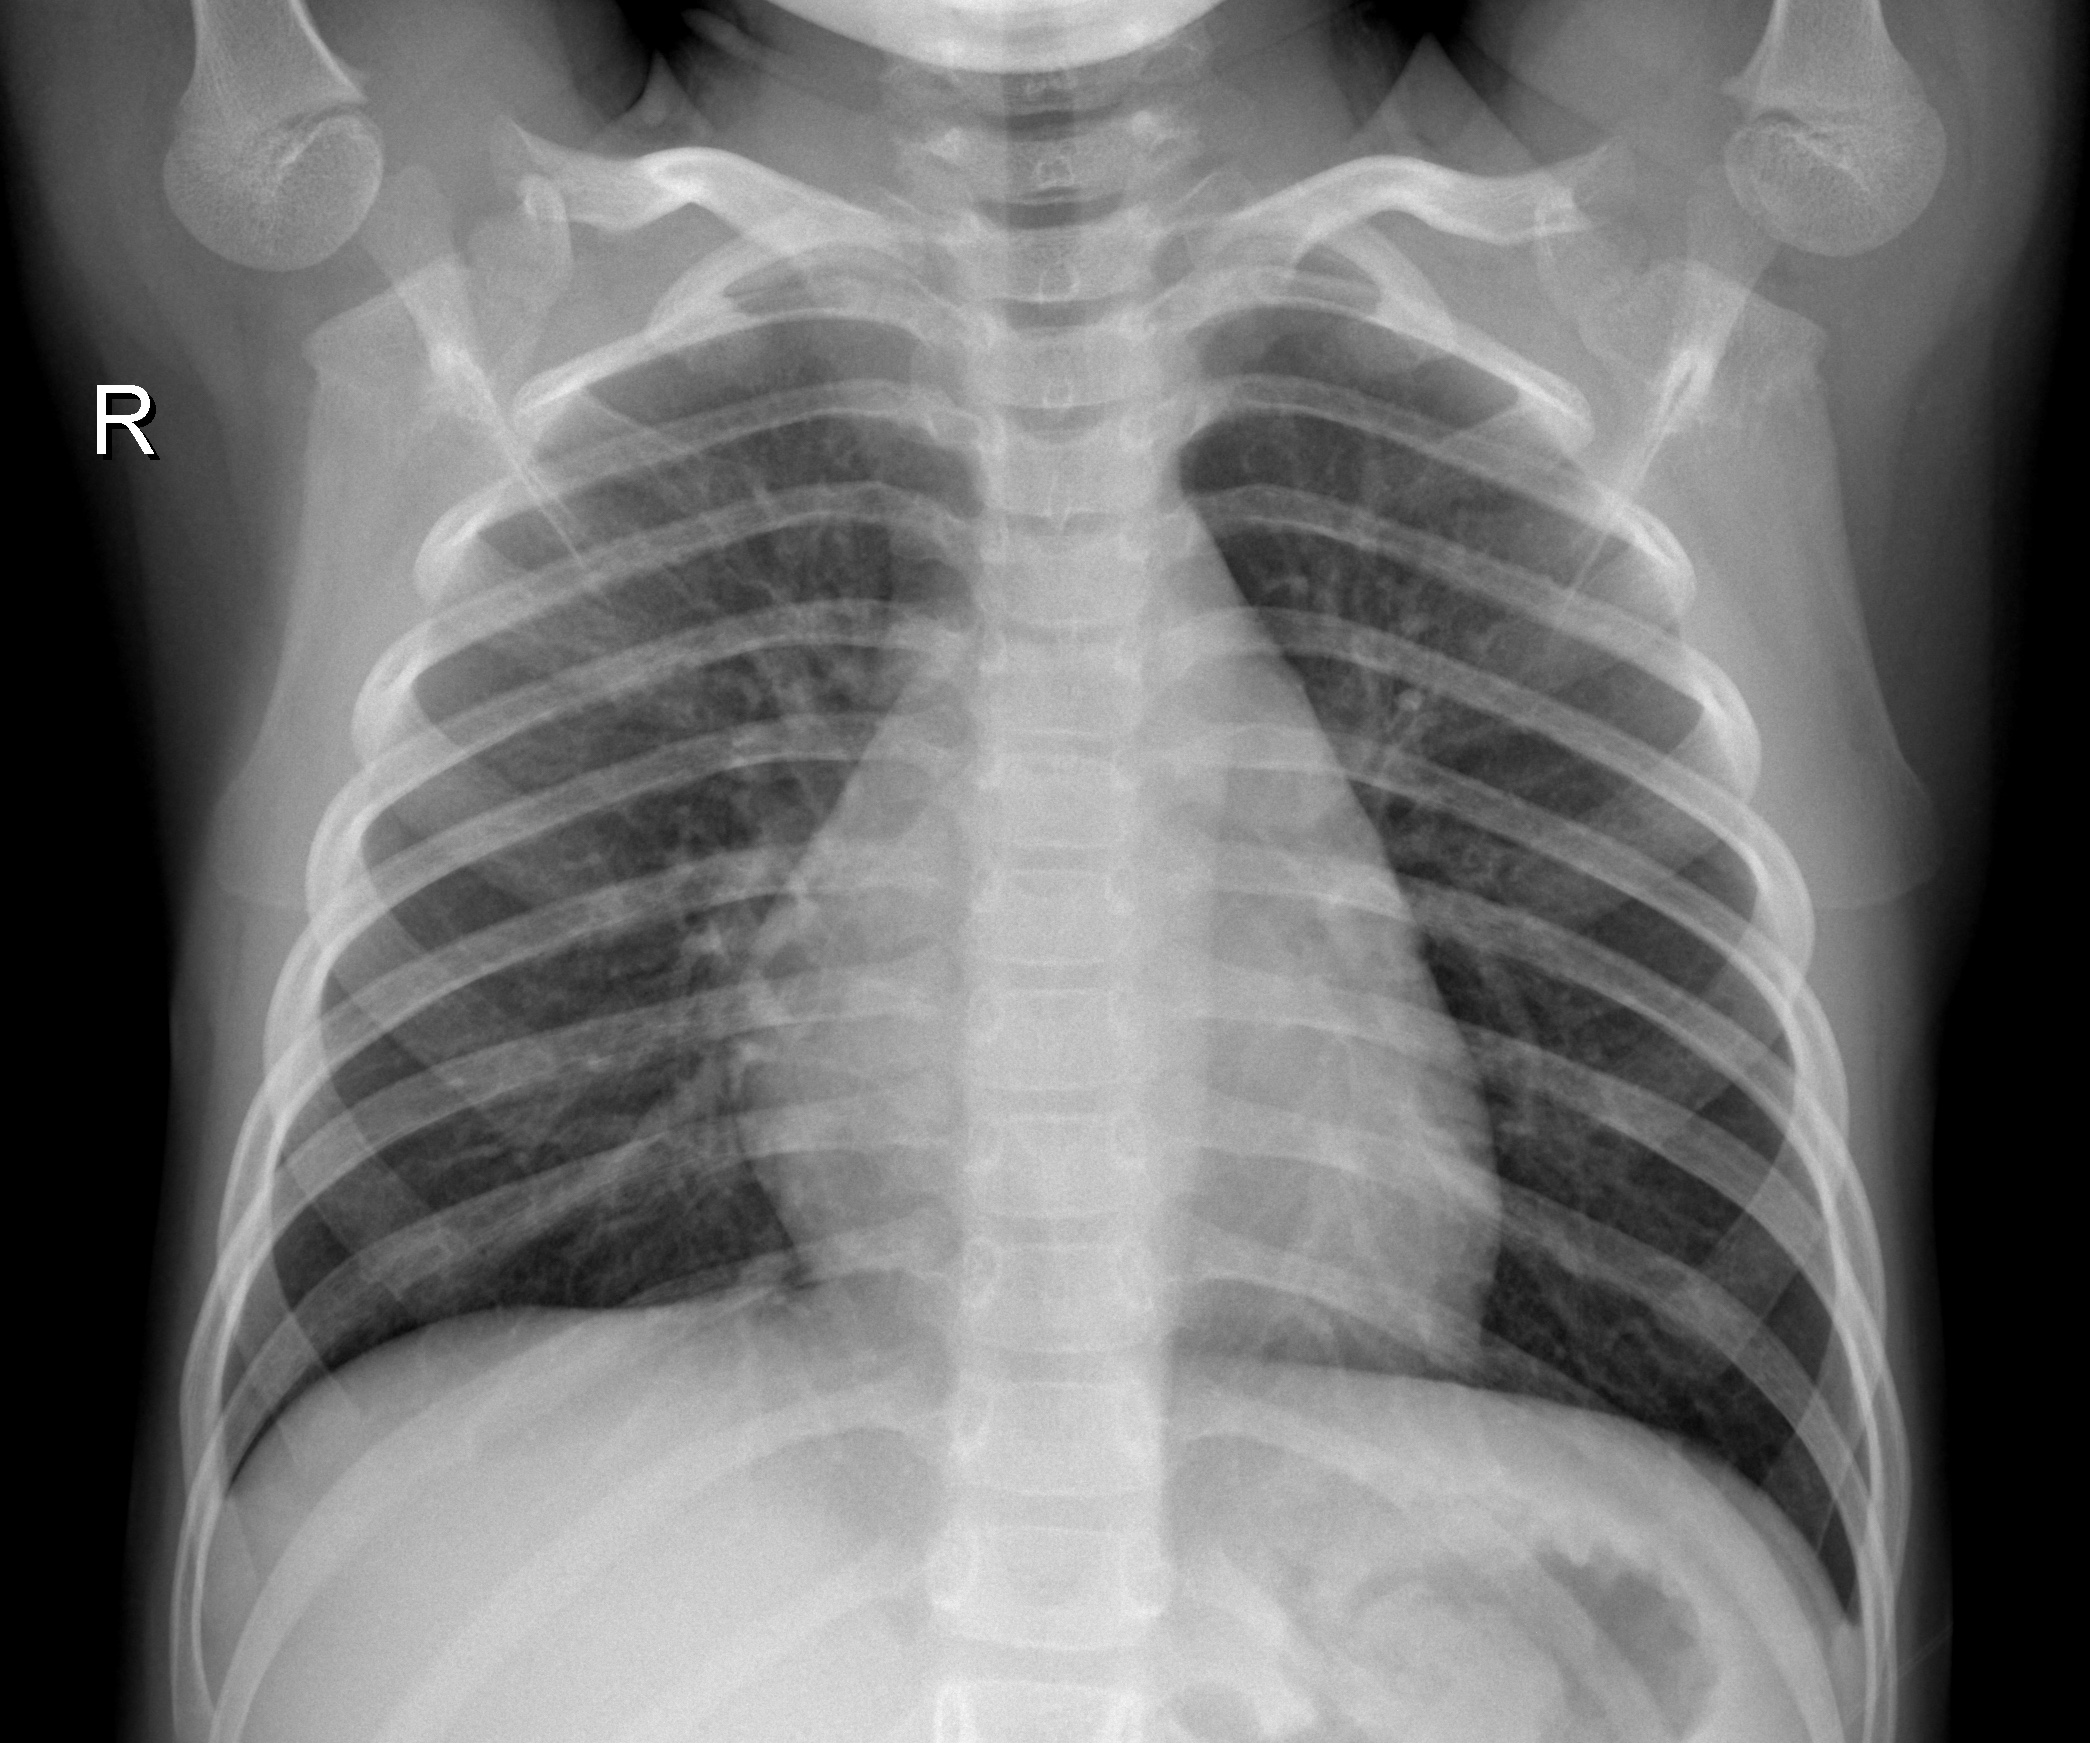
Diagnosis: NORMAL